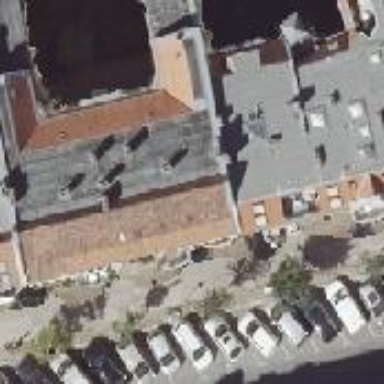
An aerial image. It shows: Building consisting of apartments with double saltbox roof shape.